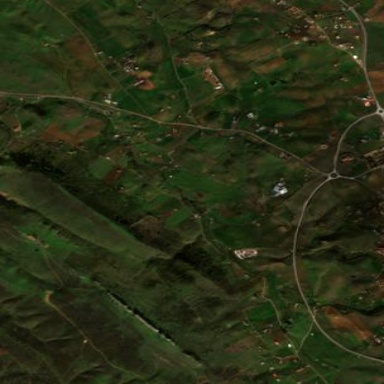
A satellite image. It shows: Olive tree orchard.